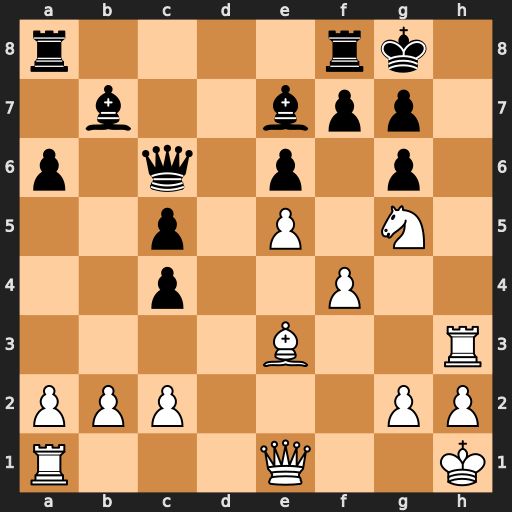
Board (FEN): r4rk1/1b2bpp1/p1q1p1p1/2p1P1N1/2p2P2/4B2R/PPP3PP/R3Q2K
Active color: w
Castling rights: -
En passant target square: -
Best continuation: Rh8+ Kxh8 Qh4+ Kg8 Qh7#